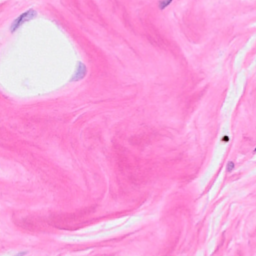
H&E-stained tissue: Breast